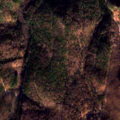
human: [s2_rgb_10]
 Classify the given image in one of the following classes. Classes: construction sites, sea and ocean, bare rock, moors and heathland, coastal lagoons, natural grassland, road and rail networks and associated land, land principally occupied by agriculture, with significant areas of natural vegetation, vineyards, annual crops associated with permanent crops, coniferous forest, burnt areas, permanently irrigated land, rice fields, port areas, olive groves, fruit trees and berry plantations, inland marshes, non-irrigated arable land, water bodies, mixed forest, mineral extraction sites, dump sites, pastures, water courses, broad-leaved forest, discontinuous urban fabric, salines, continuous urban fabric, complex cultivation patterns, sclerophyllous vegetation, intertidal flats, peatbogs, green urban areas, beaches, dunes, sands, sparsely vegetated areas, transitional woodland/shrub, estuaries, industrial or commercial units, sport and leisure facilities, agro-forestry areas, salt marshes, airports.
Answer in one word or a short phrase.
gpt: broad-leaved forest, mixed forest